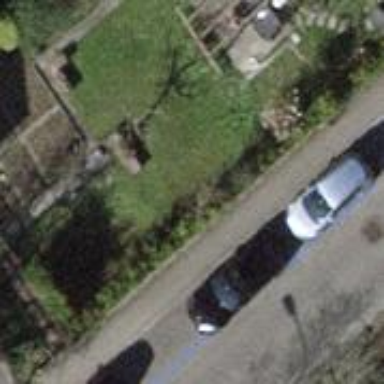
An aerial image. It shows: Parking lane area.